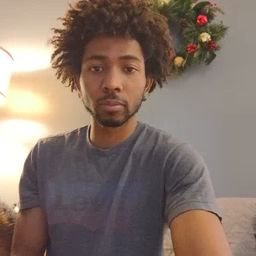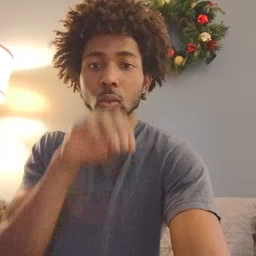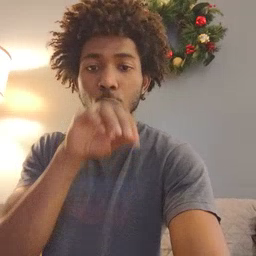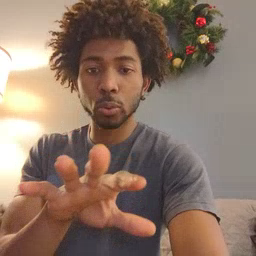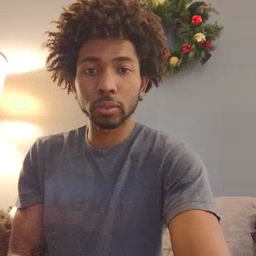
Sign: blow